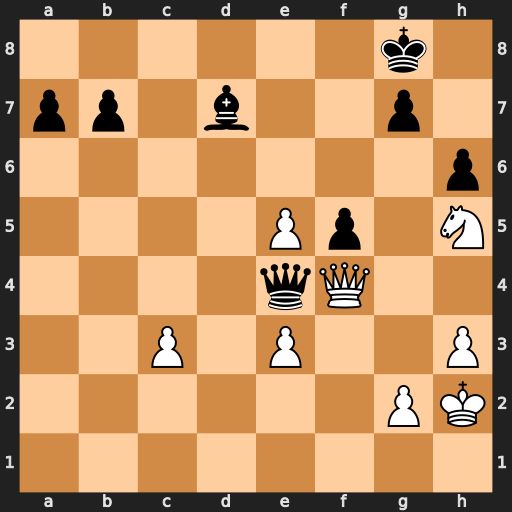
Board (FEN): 6k1/pp1b2p1/7p/4Pp1N/4qQ2/2P1P2P/6PK/8
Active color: w
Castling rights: -
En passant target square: -
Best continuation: Qg3 g5 Nf6+